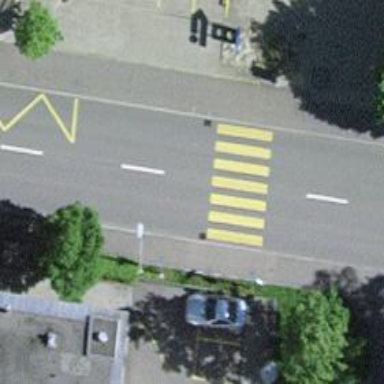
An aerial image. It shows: Marked zebra crossing on the road.